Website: macys
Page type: cart
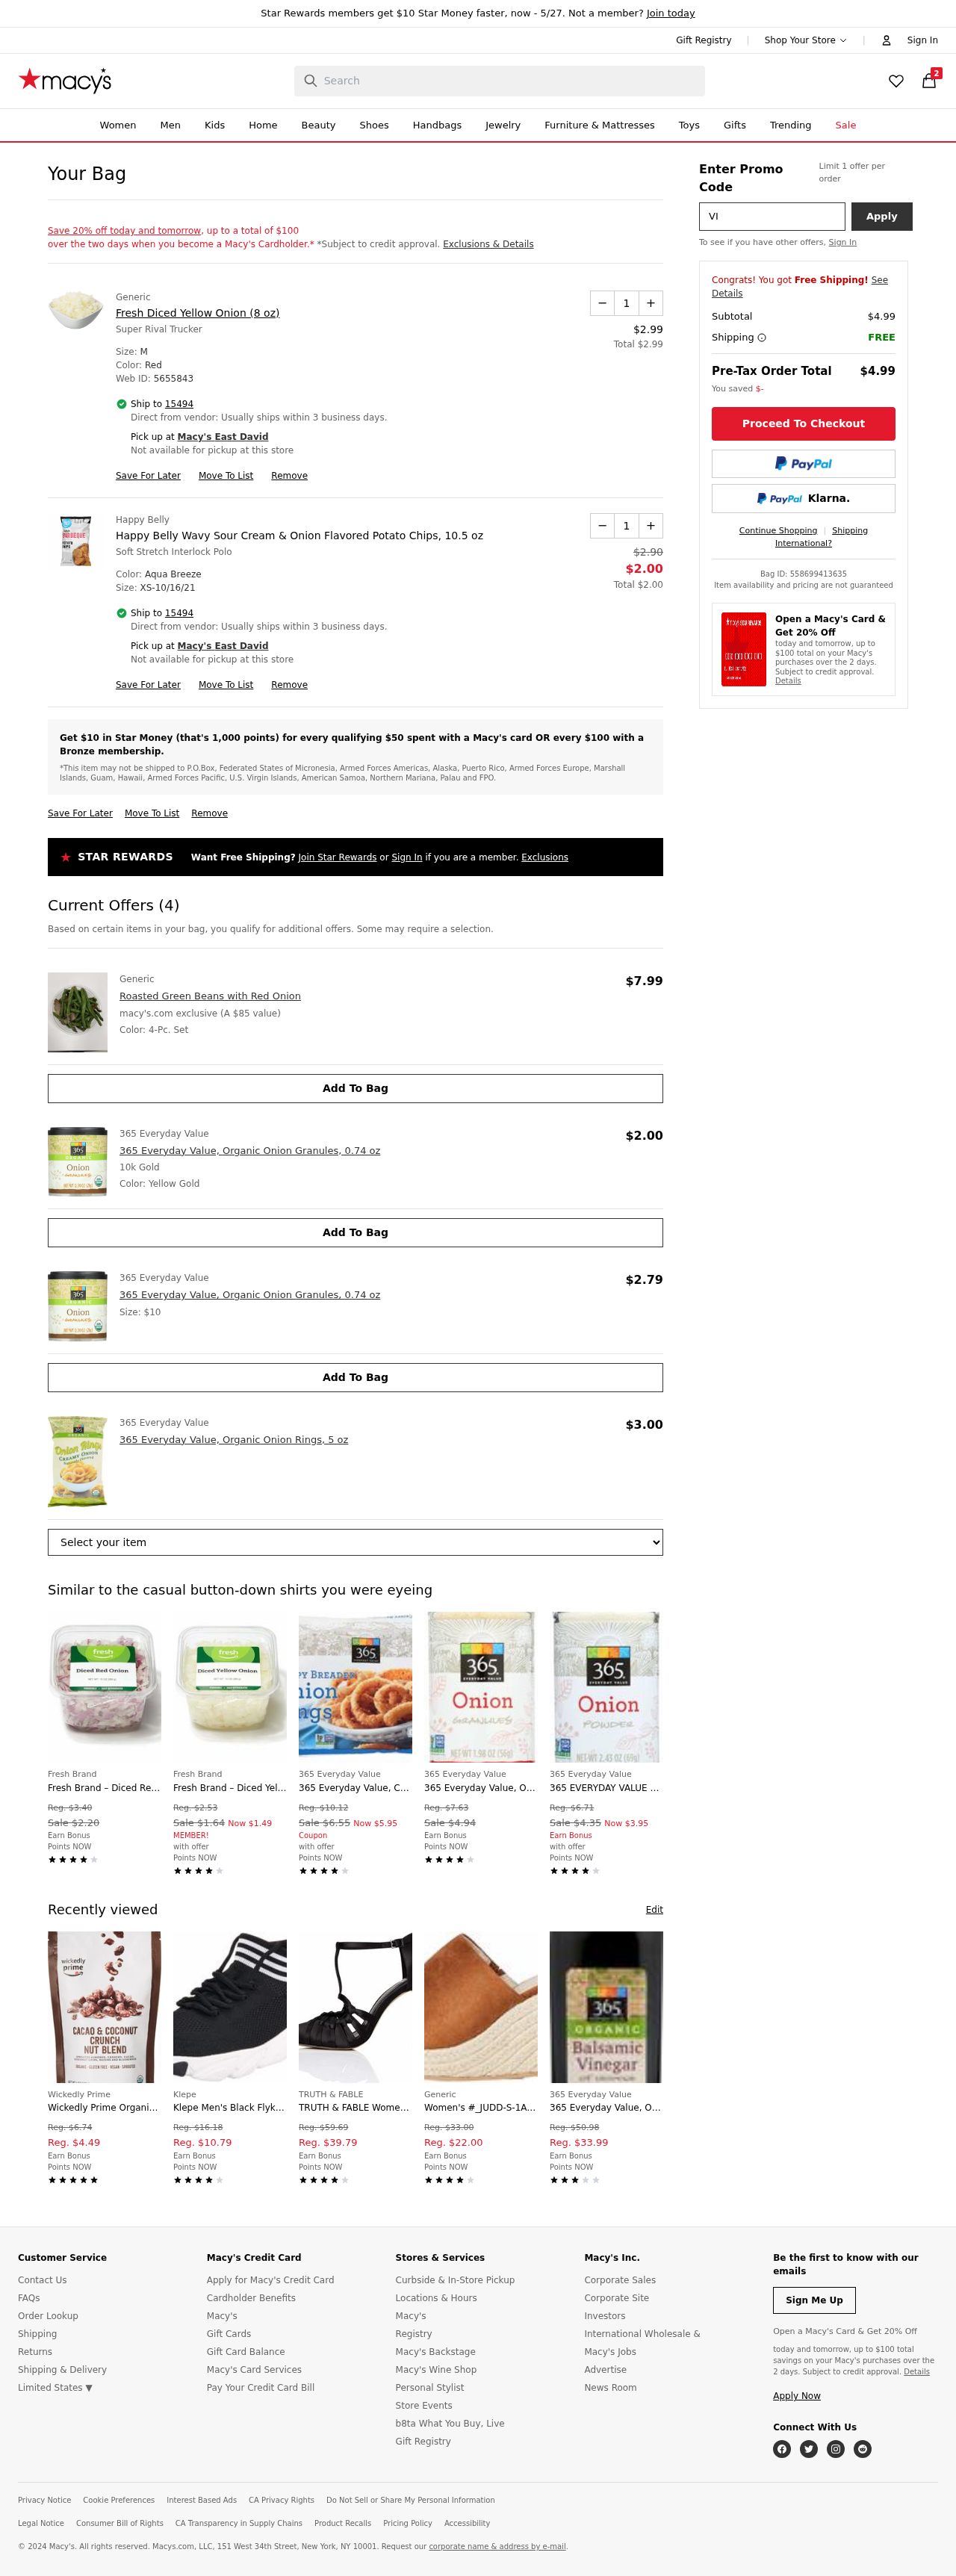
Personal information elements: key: PII_CITY
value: East David
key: PII_POSTCODE
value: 15494
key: PII_PROMO_CODE
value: VIP3174
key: PII_POSTCODE_FULL
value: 15494
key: PII_POSTCODE_NUMERIC
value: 15494
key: PII_CITY2
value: East David
Product elements: key: PRODUCT1_BRAND
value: Generic
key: PRODUCT1_NAME
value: Fresh Diced Yellow Onion (8 oz)
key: PRODUCT1_PRICE
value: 2.99
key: PRODUCT1_QUANTITY
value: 1
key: PRODUCT2_BRAND
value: Happy Belly
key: PRODUCT2_NAME
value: Happy Belly Wavy Sour Cream & Onion Flavored Potato Chips, 10.5 oz
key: PRODUCT2_PRICE
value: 2
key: PRODUCT2_QUANTITY
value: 1
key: PRODUCT3_BRAND
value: Generic
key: PRODUCT3_NAME
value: Roasted Green Beans with Red Onion
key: PRODUCT3_PRICE
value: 7.99
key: PRODUCT4_BRAND
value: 365 Everyday Value
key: PRODUCT4_NAME
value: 365 Everyday Value, Organic Onion Granules, 0.74 oz
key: PRODUCT4_PRICE
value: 2
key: PRODUCT5_BRAND
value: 365 Everyday Value
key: PRODUCT5_NAME
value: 365 Everyday Value, Organic Onion Granules, 0.74 oz
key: PRODUCT5_PRICE
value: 2.79
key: PRODUCT6_BRAND
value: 365 Everyday Value
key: PRODUCT6_NAME
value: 365 Everyday Value, Organic Onion Rings, 5 oz
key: PRODUCT6_PRICE
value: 3
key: PRODUCT1_TOTAL
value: Total $2.99
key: PRODUCT2_ORIGINAL_PRICE
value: $2.90
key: PRODUCT2_TOTAL
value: Total $2.00
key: PRODUCT7_BRAND
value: Fresh Brand
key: PRODUCT7_NAME
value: Fresh Brand – Diced Red Onion, 10 oz
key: PRODUCT7_ORIGINAL_PRICE
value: Reg. $3.40
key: PRODUCT7_SALE_PRICE
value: Sale $2.20
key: PRODUCT8_BRAND
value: Fresh Brand
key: PRODUCT8_NAME
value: Fresh Brand – Diced Yellow Onion, 10 oz
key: PRODUCT8_ORIGINAL_PRICE
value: Reg. $2.53
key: PRODUCT8_SALE_PRICE
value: Sale $1.64
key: PRODUCT8_PRICE
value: Now $1.49
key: PRODUCT9_BRAND
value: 365 Everyday Value
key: PRODUCT9_NAME
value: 365 Everyday Value, Crispy Breaded Onion Rings, 14 oz (Frozen)
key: PRODUCT9_ORIGINAL_PRICE
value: Reg. $10.12
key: PRODUCT9_SALE_PRICE
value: Sale $6.55
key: PRODUCT9_PRICE
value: Now $5.95
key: PRODUCT10_BRAND
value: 365 Everyday Value
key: PRODUCT10_NAME
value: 365 Everyday Value, Onion Granules, 1.98 oz
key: PRODUCT10_ORIGINAL_PRICE
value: Reg. $7.63
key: PRODUCT10_SALE_PRICE
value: Sale $4.94
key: PRODUCT11_BRAND
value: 365 Everyday Value
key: PRODUCT11_NAME
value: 365 EVERYDAY VALUE Onion Powder, 2.43 OZ
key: PRODUCT11_ORIGINAL_PRICE
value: Reg. $6.71
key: PRODUCT11_SALE_PRICE
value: Sale $4.35
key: PRODUCT11_PRICE
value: Now $3.95
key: PRODUCT12_BRAND
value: Wickedly Prime
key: PRODUCT12_NAME
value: Wickedly Prime Organic Sprouted Nut Blend, Cacao & Coconut Crunch, 6 Ounce
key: PRODUCT12_ORIGINAL_PRICE
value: Reg. $6.74
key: PRODUCT12_PRICE
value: Reg. $4.49
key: PRODUCT13_BRAND
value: Klepe
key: PRODUCT13_NAME
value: Klepe Men's Black Flyknit with Memory Foam Running Shoes-7 UK (40 EU) (7 US) (KP040/BLK)
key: PRODUCT13_ORIGINAL_PRICE
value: Reg. $16.18
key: PRODUCT13_PRICE
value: Reg. $10.79
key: PRODUCT14_BRAND
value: TRUTH & FABLE
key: PRODUCT14_NAME
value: TRUTH & FABLE Women's 124014 Ankle Strap Sandals, Black, 6 us
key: PRODUCT14_ORIGINAL_PRICE
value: Reg. $59.69
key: PRODUCT14_PRICE
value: Reg. $39.79
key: PRODUCT15_BRAND
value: Generic
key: PRODUCT15_NAME
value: Women's #_JUDD-S-1A-1 Espadrilles, Brown Tan, 8
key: PRODUCT15_ORIGINAL_PRICE
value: Reg. $33.00
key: PRODUCT15_PRICE
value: Reg. $22.00
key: PRODUCT16_BRAND
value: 365 Everyday Value
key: PRODUCT16_NAME
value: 365 Everyday Value, Organic Balsamic Vinegar of Modena, 16.9 fl oz
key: PRODUCT16_ORIGINAL_PRICE
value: Reg. $50.98
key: PRODUCT16_PRICE
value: Reg. $33.99
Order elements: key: ORDER_NUM_ITEMS
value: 2
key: ORDER_SUBTOTAL
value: $4.99
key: ORDER_SUBTOTAL2
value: $4.99
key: ORDER_ID
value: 558699413635
Search elements: key: HEADER_SEARCH
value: Search